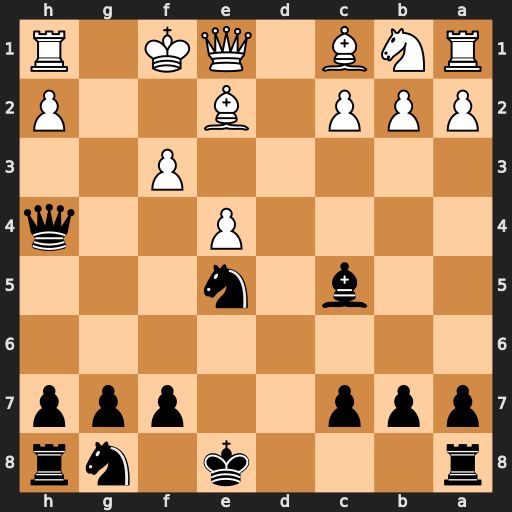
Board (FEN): r3k1nr/ppp2ppp/8/2b1n3/4P2q/5P2/PPP1B2P/RNB1QK1R
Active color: b
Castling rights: kq
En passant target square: -
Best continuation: Qh3#